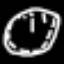
Label: clock